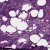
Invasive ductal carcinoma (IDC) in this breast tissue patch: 0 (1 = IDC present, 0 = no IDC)